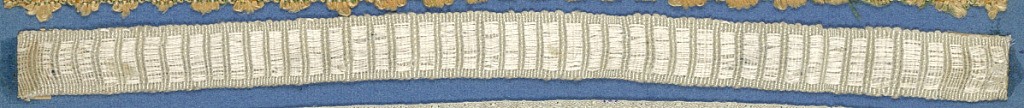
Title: Trimming
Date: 19th century
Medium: silk Technique: woven
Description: White trimming fragment in a design of satin and plain weave stripes.